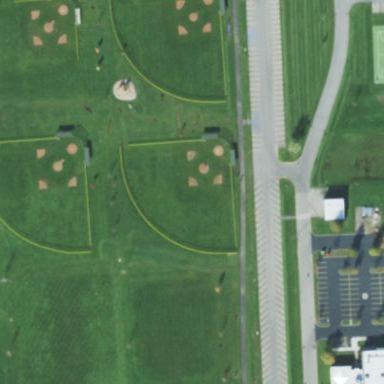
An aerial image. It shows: Baseball pitch for leisure and sports activities.